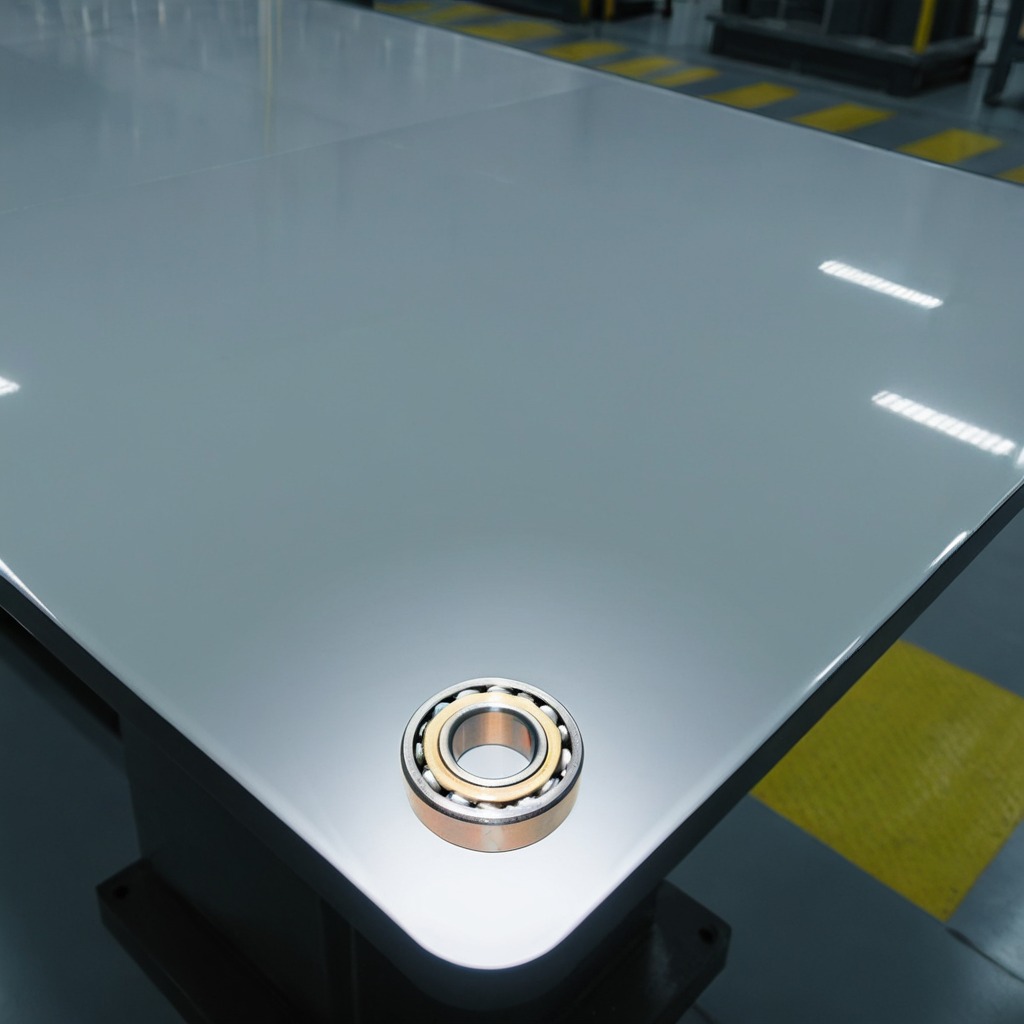
A metal ball bearing is lying on the table.